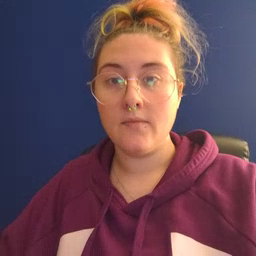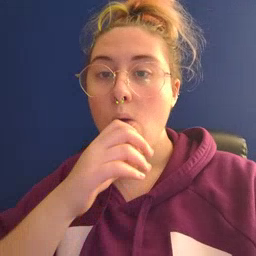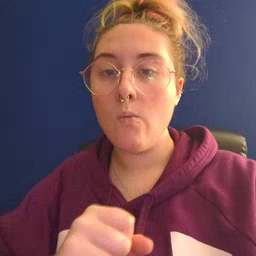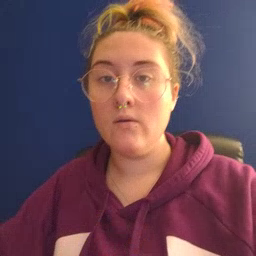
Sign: old